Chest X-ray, PA view. Patient: 43 years old, sex F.
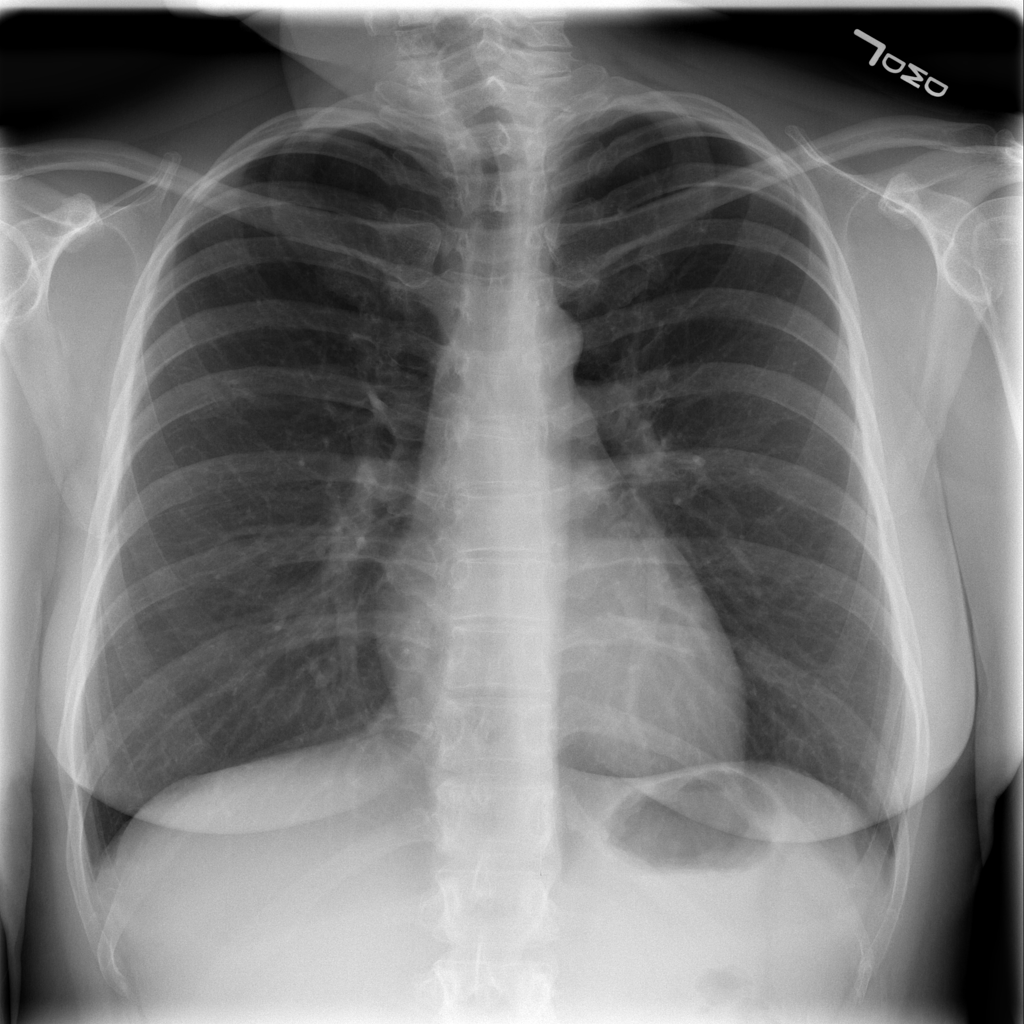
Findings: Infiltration